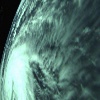
Label: cloud